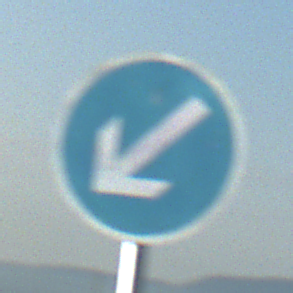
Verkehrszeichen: VorgeschriebeneVorbeifahrtLinks
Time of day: MorningAfternoon
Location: Outdoor (Nature)
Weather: Clear
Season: NotSpecified
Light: Natural